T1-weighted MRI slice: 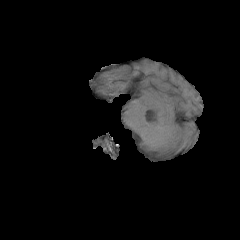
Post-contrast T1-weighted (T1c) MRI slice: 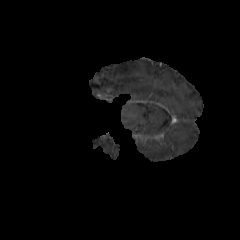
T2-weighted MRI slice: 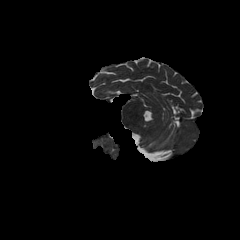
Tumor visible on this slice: no